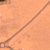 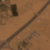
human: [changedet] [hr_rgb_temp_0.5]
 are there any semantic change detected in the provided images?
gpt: Some buildings were built near the street.